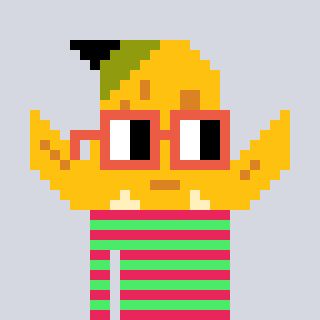
a pixel art character with square orange glasses, a banana-shaped head and a teal-colored body on a cool background